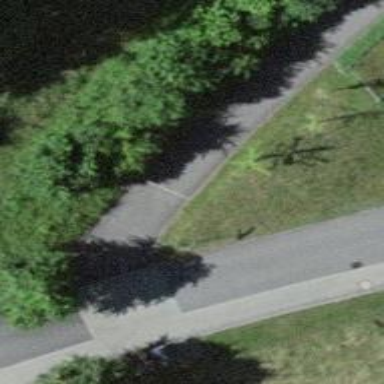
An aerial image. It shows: Residential road.